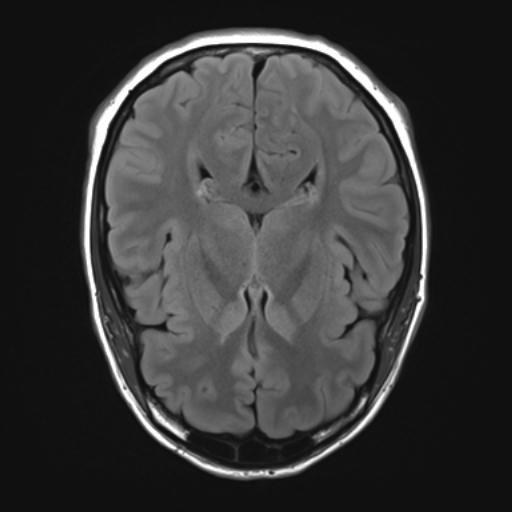
Label: notumor